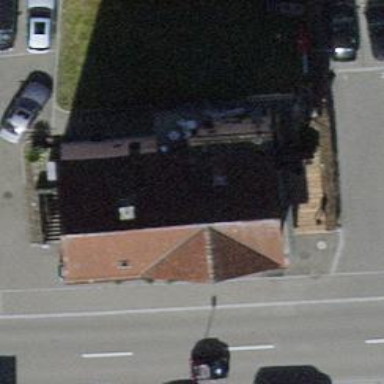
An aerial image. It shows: Fast food establishment.